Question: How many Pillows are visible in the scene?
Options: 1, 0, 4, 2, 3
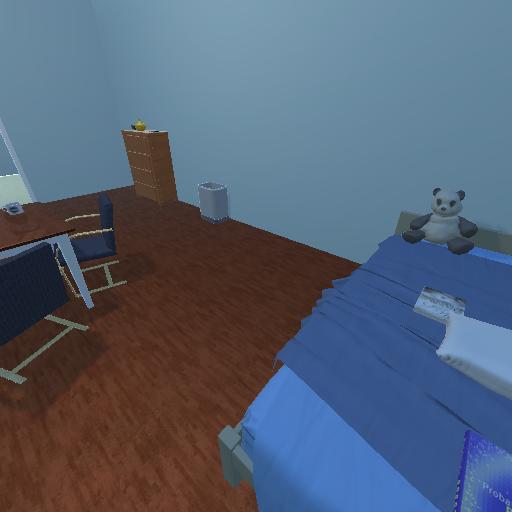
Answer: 1